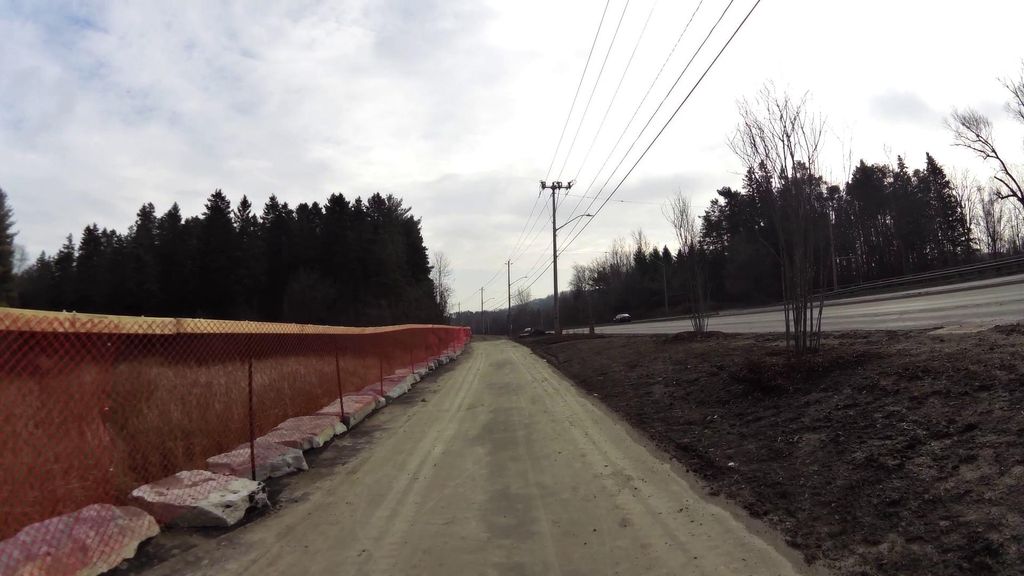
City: kitchener-waterloo